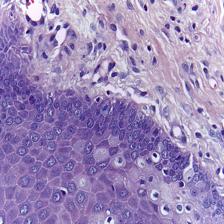
Diagnosis: Normal